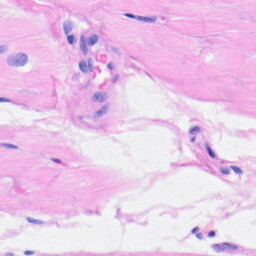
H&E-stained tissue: Heart